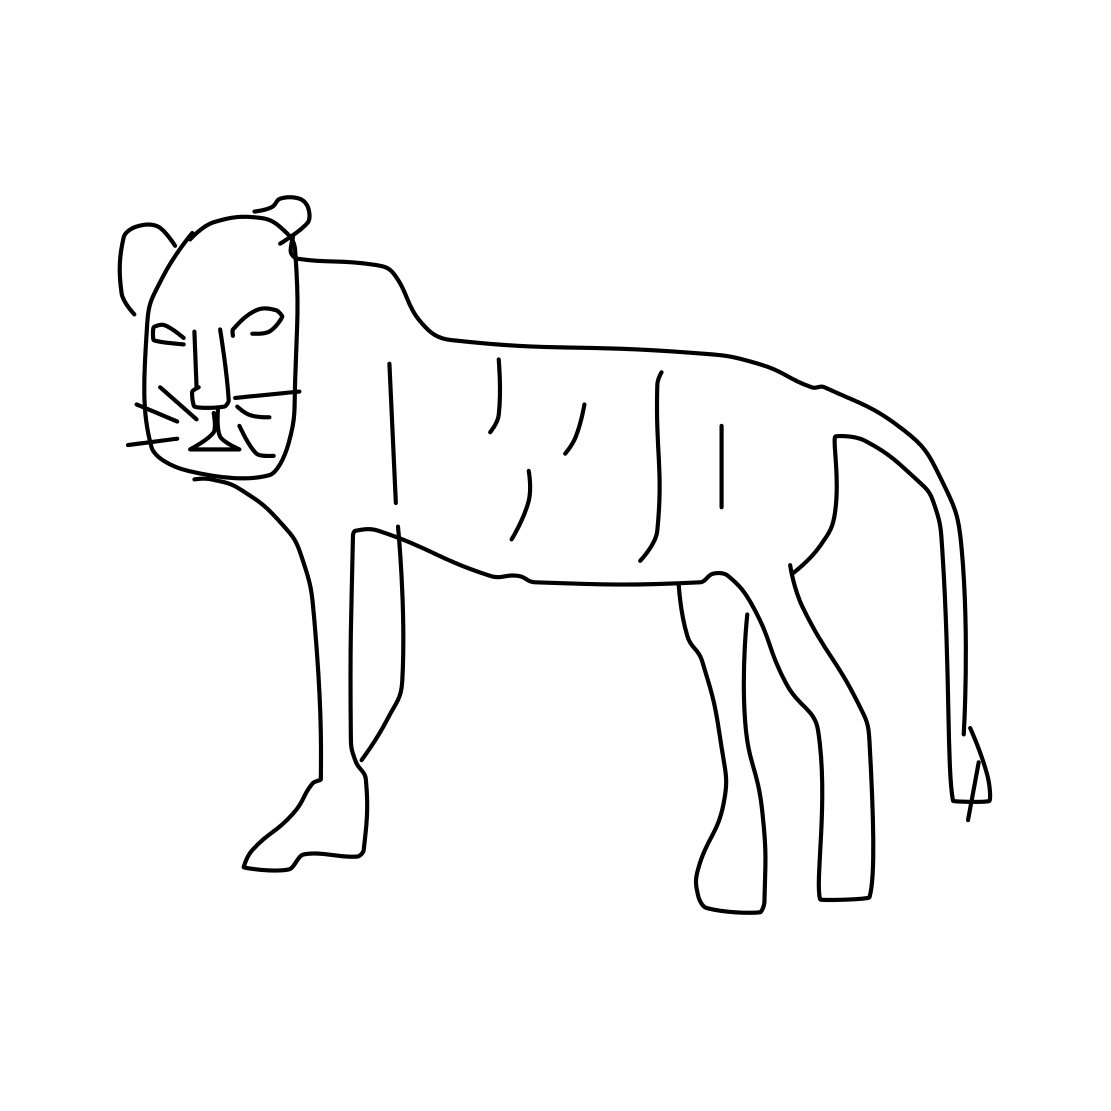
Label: tiger